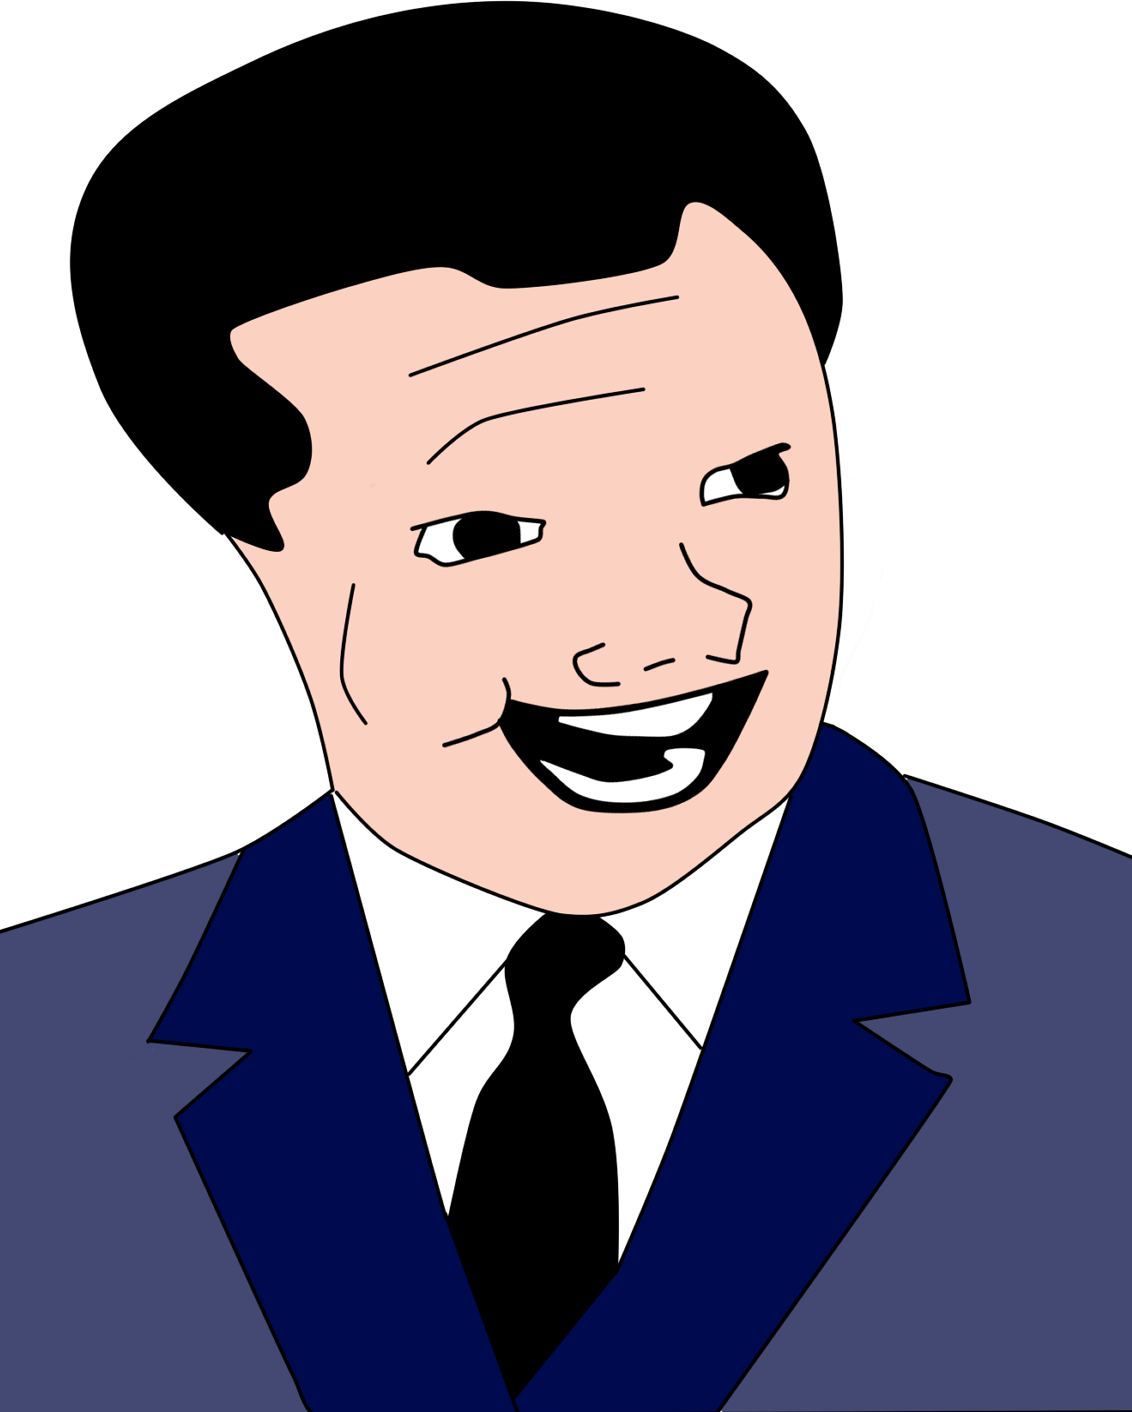
Label: 5_Bloomer